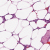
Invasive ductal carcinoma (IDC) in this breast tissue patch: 0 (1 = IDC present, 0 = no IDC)